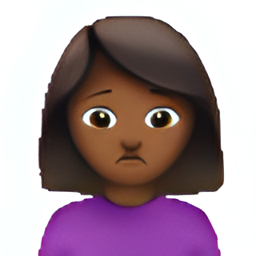
Name: woman frowning type 5
Emoji: 🙍🏾‍♀️
Group: People & Body
Sub-group: person-gesture